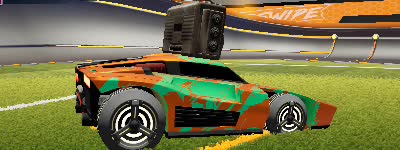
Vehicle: breakout